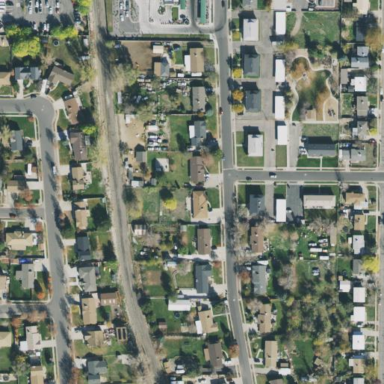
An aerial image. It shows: Neighborhood.